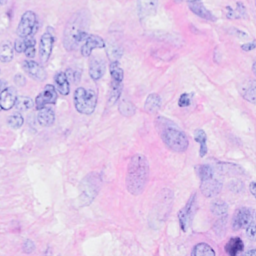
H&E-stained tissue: Breast